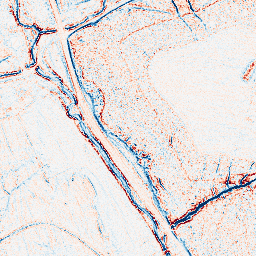
Category: edge_preserving
Decomposition family: anisotropic_diffusion
Decomposition parameters: iterations: 5
kappa: 30
gamma: 0.1
Upsampling method: bspline
Upsampling parameters: scale: 2
Upsampling scale: 2